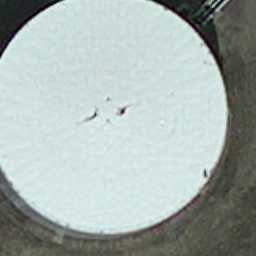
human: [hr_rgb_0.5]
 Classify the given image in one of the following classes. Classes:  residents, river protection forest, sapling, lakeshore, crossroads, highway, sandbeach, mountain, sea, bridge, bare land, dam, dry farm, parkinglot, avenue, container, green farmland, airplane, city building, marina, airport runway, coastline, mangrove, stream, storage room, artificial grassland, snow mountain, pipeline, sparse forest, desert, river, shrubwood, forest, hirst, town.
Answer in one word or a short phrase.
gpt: storage room